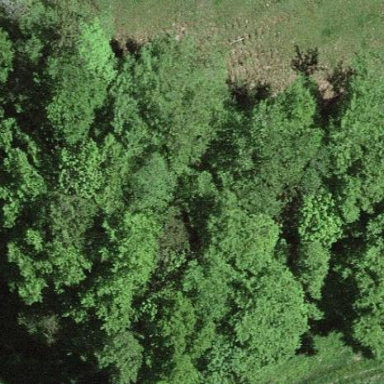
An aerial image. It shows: Forest area.